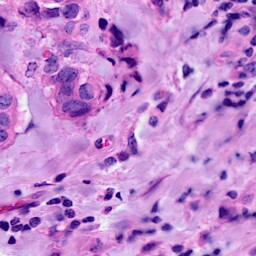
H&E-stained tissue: Breast